Question: I search a lot, but cant find control like this in internet.
Can you help me to do this my own?

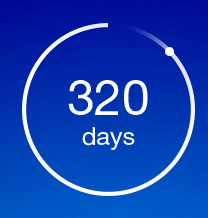
Answer: Take white circle image like you displayed in above image and try following code.
'''
- (void)startSpin
{
if (!animating)
{
animating = YES;
[self spinWithOptions: UIViewAnimationOptionCurveEaseIn];
}
}
- (void)spinWithOptions:(UIViewAnimationOptions) options
{
[UIView animateWithDuration: 1.0f
delay: 0.0f
options: options
animations: ^{
imgViewCircle.transform = CGAffineTransformRotate(imgViewCircle.transform, M_PI / 2);
}
completion: ^(BOOL finished) {
if (finished) {
if (animating) {
// if flag still set, keep spinning with constant speed
[self spinWithOptions: UIViewAnimationOptionCurveLinear];
} else if (options != UIViewAnimationOptionCurveEaseOut) {
// one last spin, with deceleration
[self spinWithOptions: UIViewAnimationOptionCurveEaseOut];
}
}
}];
}
'''